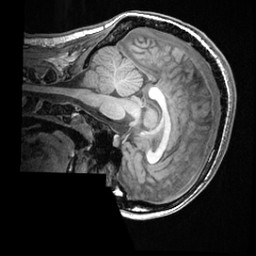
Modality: T1w
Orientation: sagittal
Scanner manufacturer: ge
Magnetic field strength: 3 T
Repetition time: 0.008572 s
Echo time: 0.003384 s